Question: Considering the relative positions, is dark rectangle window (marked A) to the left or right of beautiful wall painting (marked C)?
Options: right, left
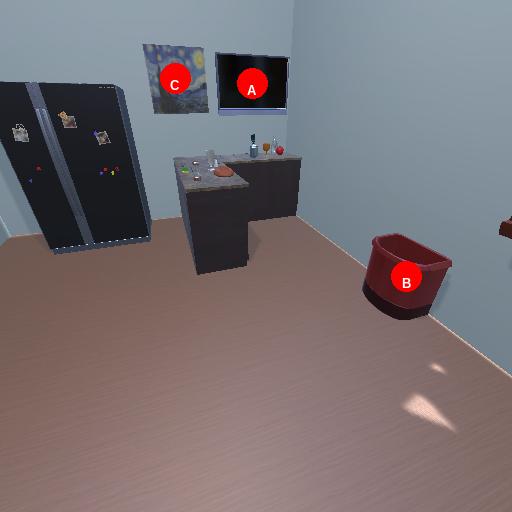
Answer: right